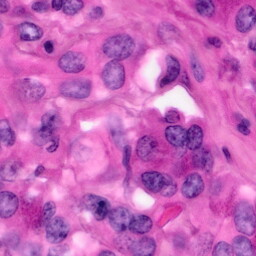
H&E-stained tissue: Pancreatic